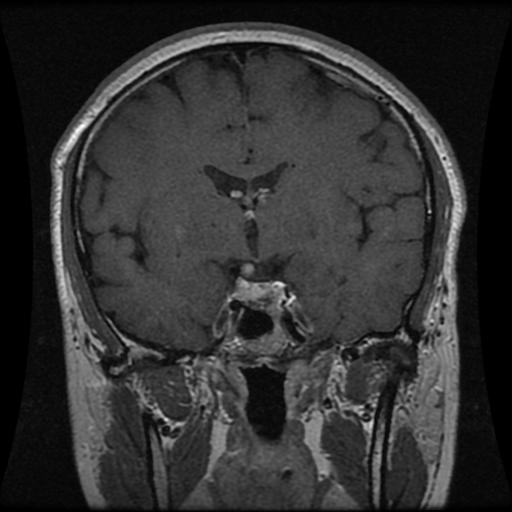
Label: pituitary